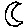
Label: moon